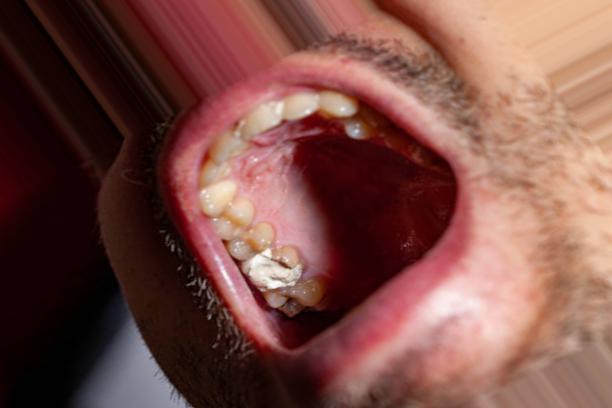
Condition: Caries